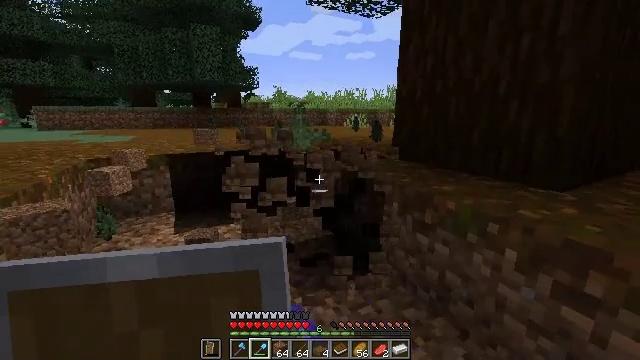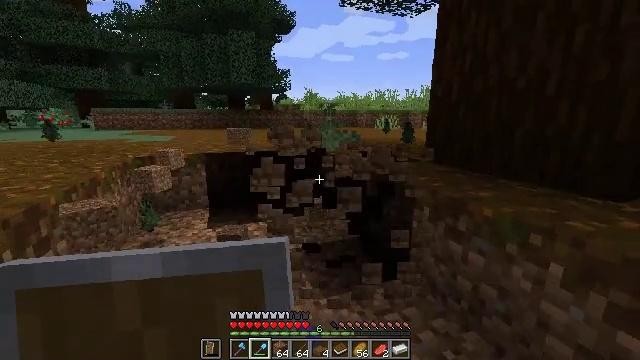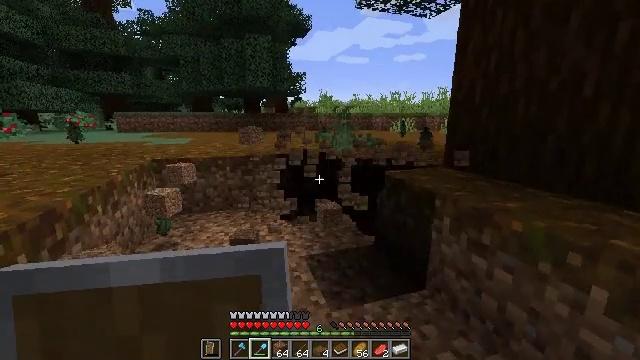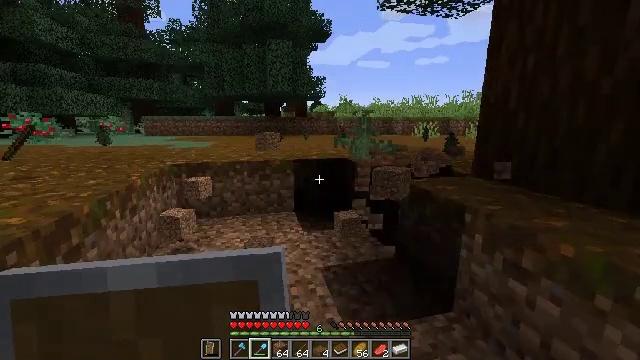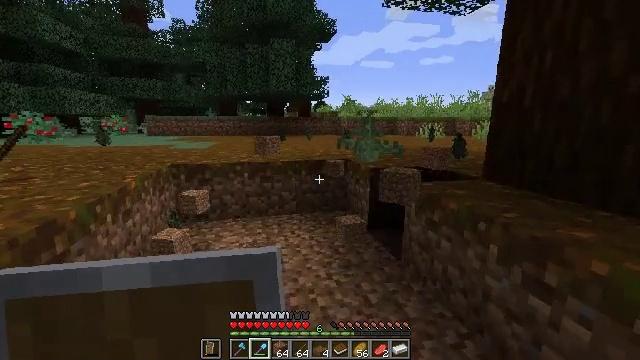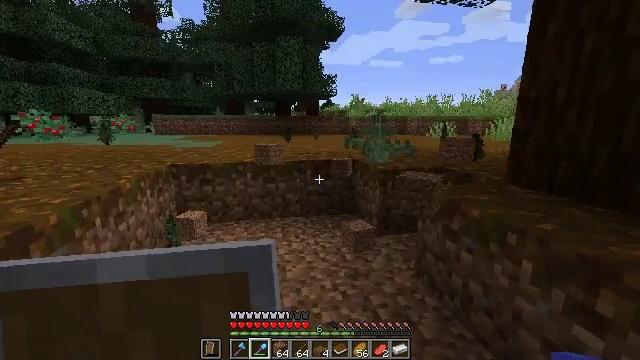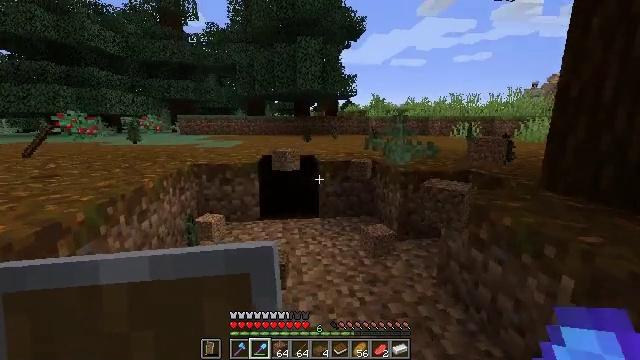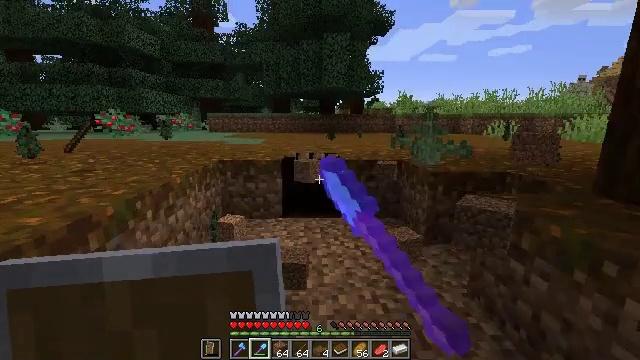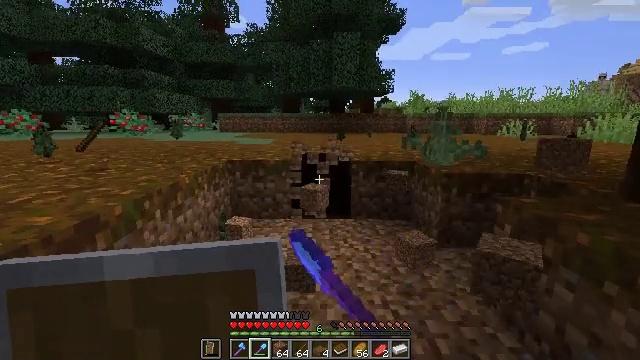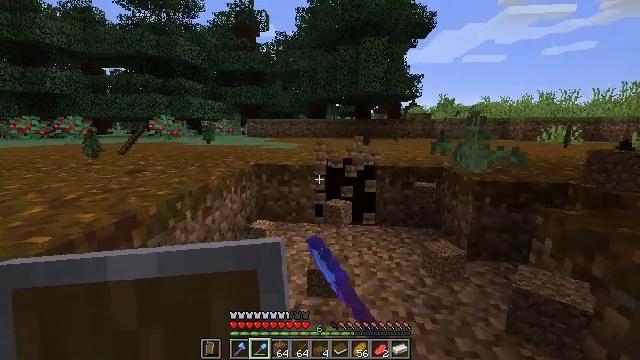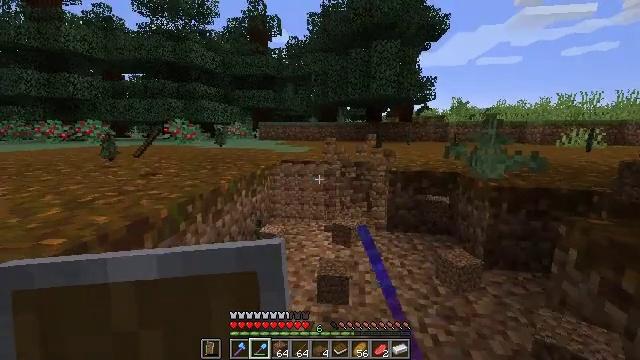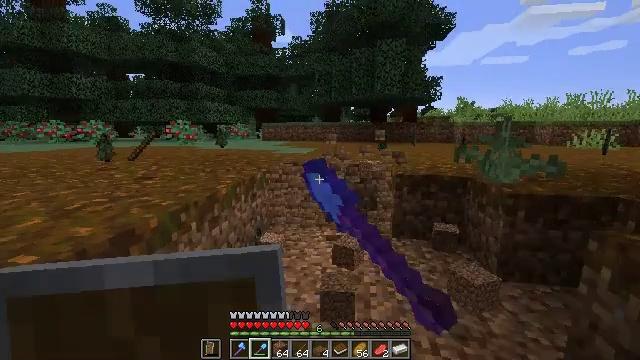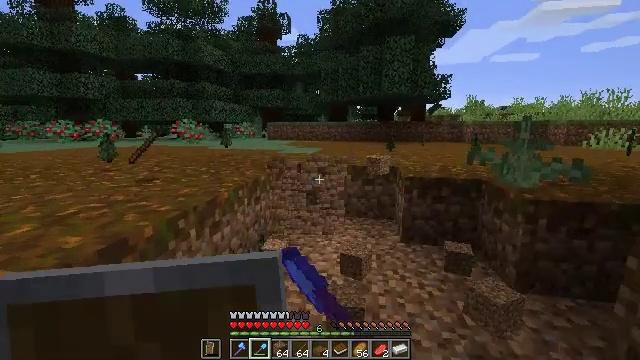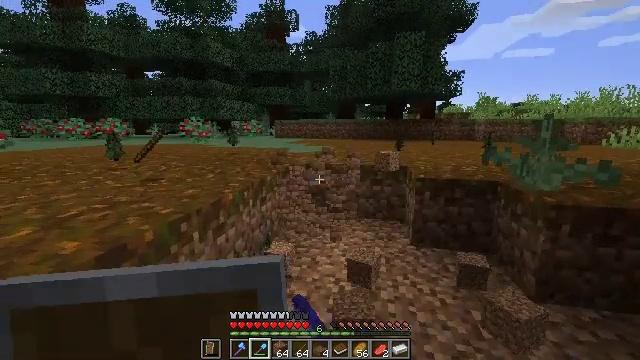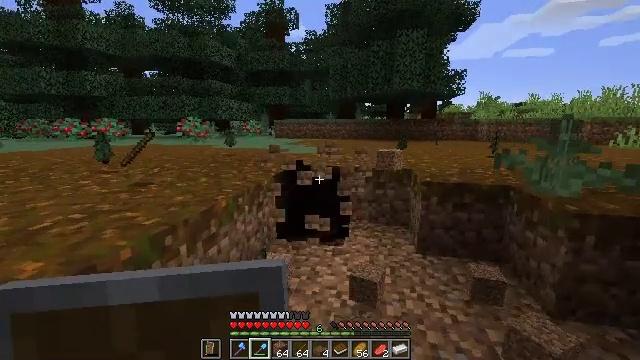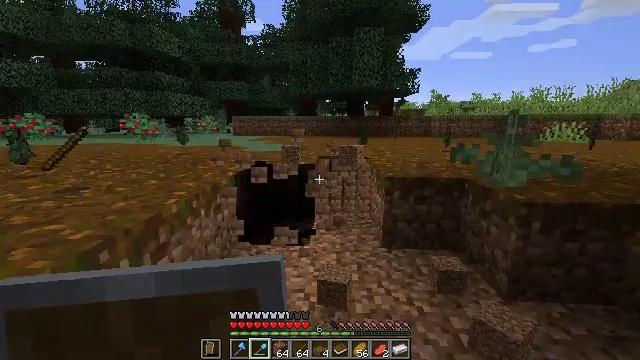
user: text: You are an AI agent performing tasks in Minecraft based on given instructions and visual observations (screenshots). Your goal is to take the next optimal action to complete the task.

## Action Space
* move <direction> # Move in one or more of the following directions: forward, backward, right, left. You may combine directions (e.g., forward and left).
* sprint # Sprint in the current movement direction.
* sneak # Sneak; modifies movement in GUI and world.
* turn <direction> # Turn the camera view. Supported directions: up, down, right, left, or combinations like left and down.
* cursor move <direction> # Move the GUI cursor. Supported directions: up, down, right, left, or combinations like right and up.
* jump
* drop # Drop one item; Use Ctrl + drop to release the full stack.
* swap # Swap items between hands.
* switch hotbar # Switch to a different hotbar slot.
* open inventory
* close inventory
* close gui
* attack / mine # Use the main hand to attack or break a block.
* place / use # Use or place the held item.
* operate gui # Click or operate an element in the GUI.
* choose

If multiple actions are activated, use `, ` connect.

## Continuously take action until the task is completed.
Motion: motion action
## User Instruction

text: Collect the podzol with your tools.
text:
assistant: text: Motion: turn left, attack / mine
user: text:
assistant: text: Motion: move forward, turn left, attack / mine
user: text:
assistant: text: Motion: move forward, turn left, attack / mine
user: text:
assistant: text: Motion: move forward, attack / mine
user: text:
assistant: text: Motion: move forward, turn left, attack / mine
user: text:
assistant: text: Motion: turn left, attack / mine
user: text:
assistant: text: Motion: turn left, attack / mine
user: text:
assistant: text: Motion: turn left, attack / mine
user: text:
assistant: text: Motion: turn left and up, attack / mine
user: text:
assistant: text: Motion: move forward, turn left, attack / mine
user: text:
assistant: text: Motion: move forward, attack / mine
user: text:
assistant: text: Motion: move forward, turn left, attack / mine
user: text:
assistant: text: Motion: move forward, turn left, attack / mine
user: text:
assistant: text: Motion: attack / mine
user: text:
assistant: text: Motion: turn right, attack / mine
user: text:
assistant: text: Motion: move forward, turn right, attack / mine
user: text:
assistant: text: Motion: move forward, attack / mine
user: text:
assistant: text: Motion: attack / mine
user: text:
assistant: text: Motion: turn left, attack / mine
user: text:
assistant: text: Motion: move forward, turn left, attack / mine
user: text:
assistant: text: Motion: move forward, turn left, attack / mine
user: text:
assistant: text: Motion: move forward, turn left, attack / mine
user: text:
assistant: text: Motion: turn left, attack / mine
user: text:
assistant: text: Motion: turn left, attack / mine
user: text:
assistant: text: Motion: move forward, attack / mine
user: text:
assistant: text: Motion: move forward, attack / mine
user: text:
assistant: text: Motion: turn left, attack / mine
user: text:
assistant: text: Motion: attack / mine
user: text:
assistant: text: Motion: attack / mine
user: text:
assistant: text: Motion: turn right, attack / mine